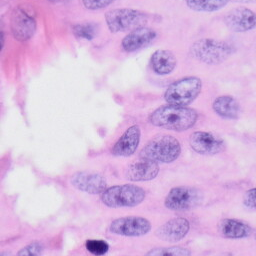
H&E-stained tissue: Skin